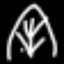
Label: leaf